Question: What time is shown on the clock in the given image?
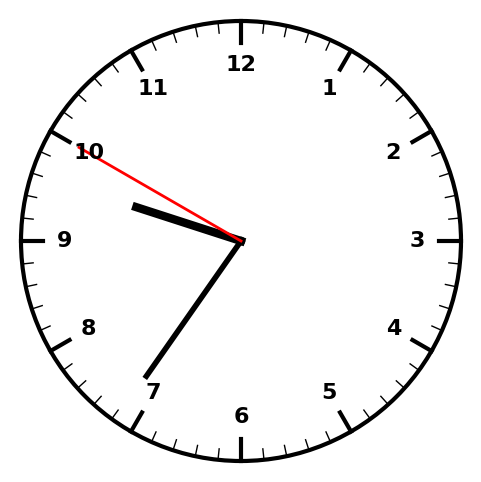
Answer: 09:35:50